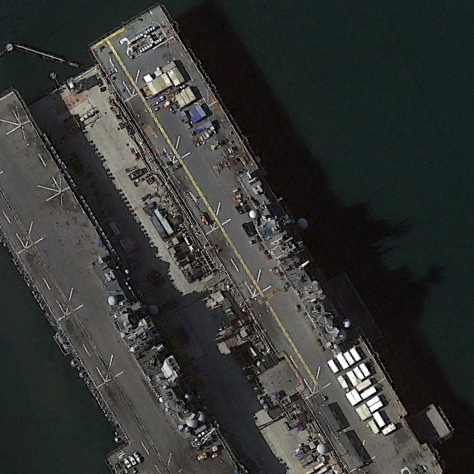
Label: Wasp-class_assault_ship